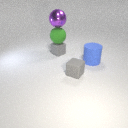
large purple metal sphere above large green rubber sphere